Question: In the following function I'm receiving abnormal values.
(Please disconsider hungarian notations, I'm following rules of an old source)
'''
int nMaxHP = m_pDefender->GetMaxHitPoint();
u_long nPercentHP = 0;
if( nMaxHP > 0 )
nPercentHP = ( nHP * 100 ) / nMaxHP;
CString show;
show.Format( "%u %d %d", nPercentHP, nMaxHP, nHP );
pUserAttacker->AddTextD3D( show, 0xffff0000 );
'''
This is part of a damage code on a game client, 'm_pDefender' is the big lion pillar, 'nHP' is the hitpoints he has after taking damage and 'nMaxHP' is self-explanatory.
'AddTextD3D( CString format, DWORD color )' shows a message as you can see on the image.

The thing is,
34.000.000 = nMaxHP
33.999.999 = nHP
33.999.999 * 100 = 3.399.999.900
3.399.999.900 / 34.000.000 = 99 (or 99.99999705882353 on double precision)
The question is why 'nPercentHP' is <PHONE>?
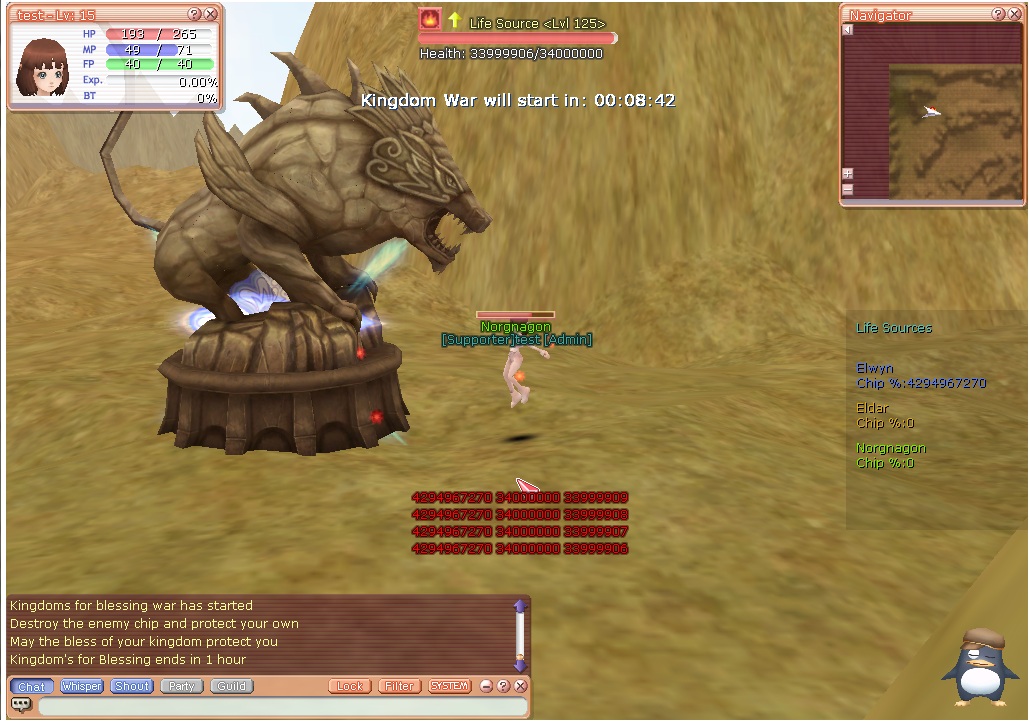
Answer: Your computation is exceeding the 32-bit arithmetic maximum value.
Convert first everything to double